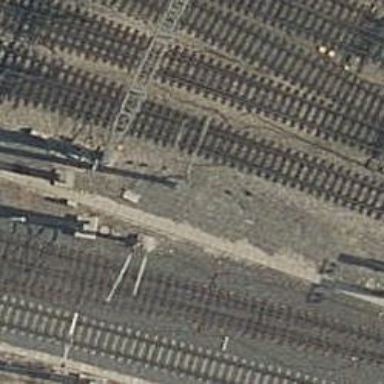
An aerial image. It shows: Railway track.